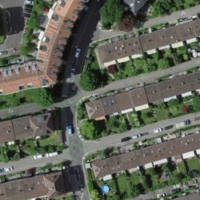
EUNIS habitat code: 54
Species observed at this site:
Milvus milvus
Erythronium dens-canis
Lobularia maritima